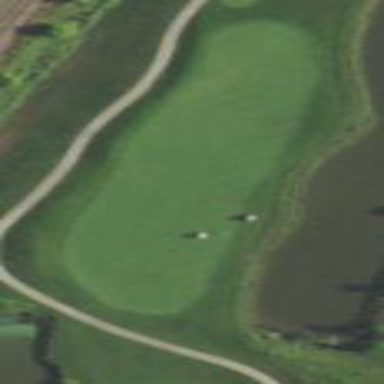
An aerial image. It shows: Area with grass used as rough in golf course.